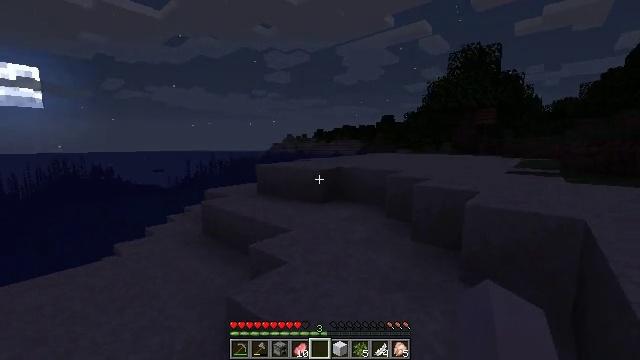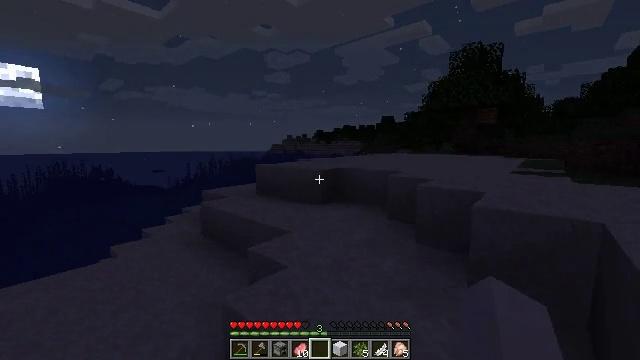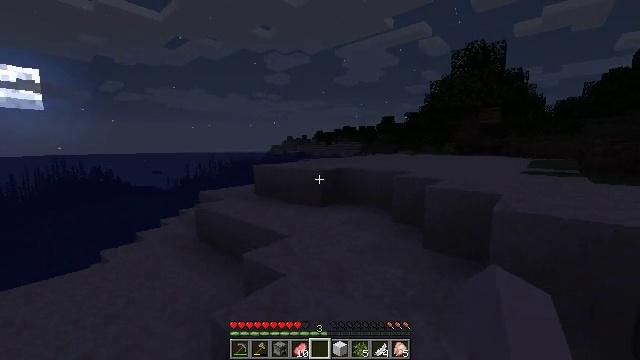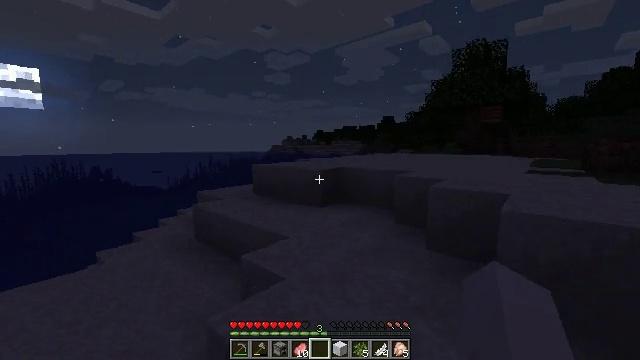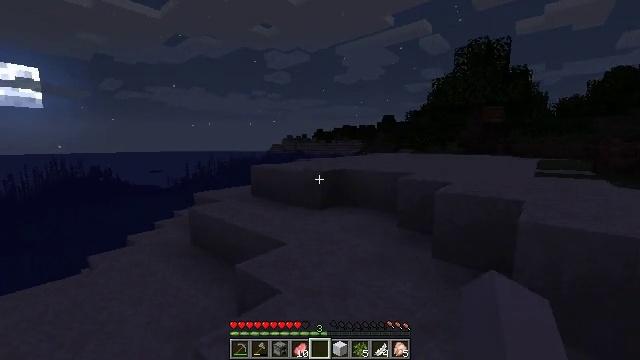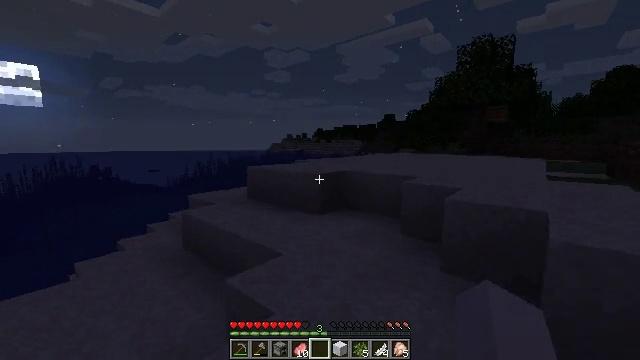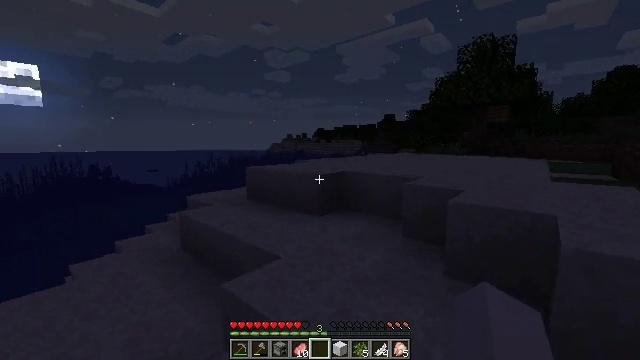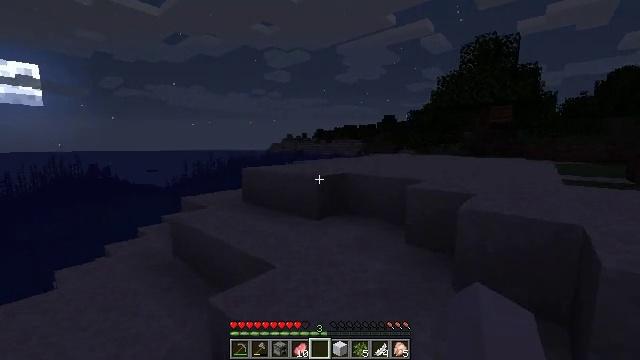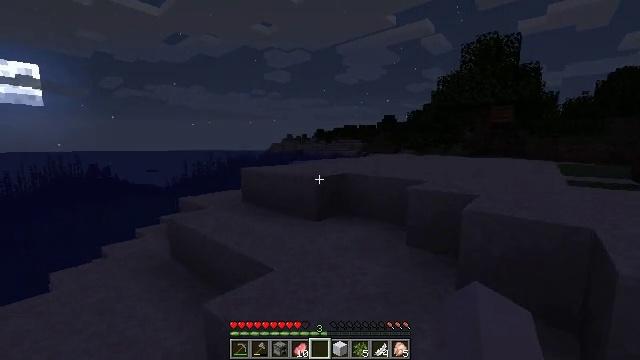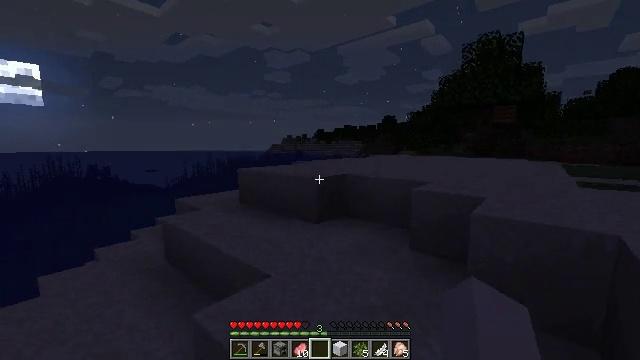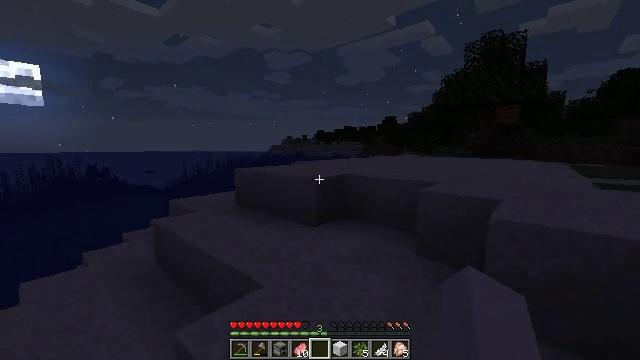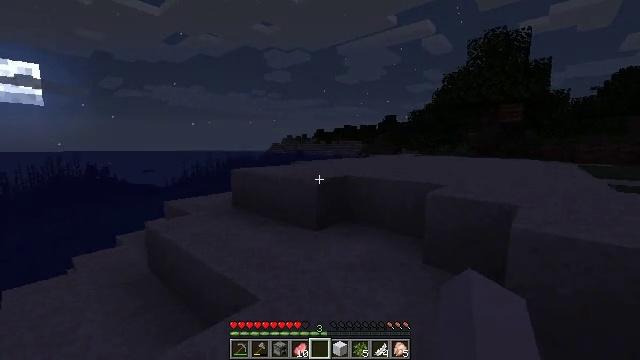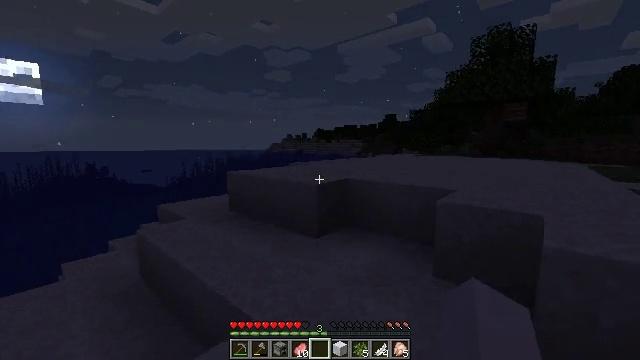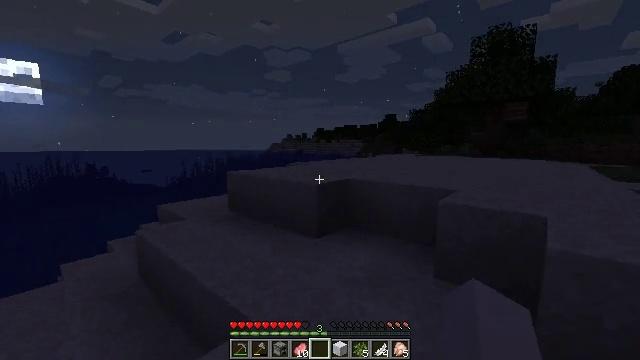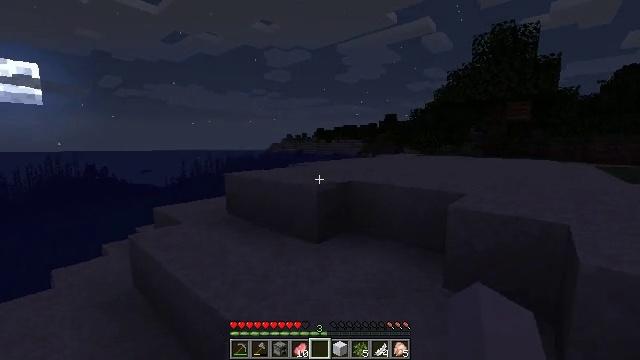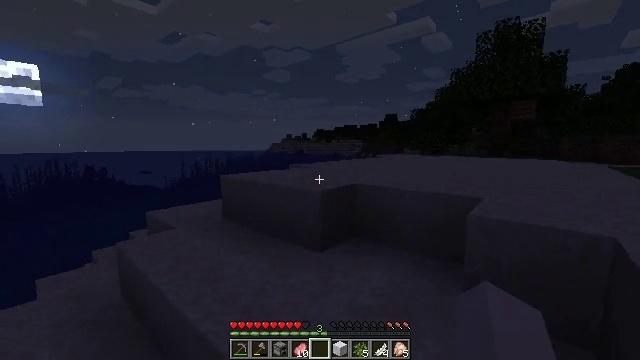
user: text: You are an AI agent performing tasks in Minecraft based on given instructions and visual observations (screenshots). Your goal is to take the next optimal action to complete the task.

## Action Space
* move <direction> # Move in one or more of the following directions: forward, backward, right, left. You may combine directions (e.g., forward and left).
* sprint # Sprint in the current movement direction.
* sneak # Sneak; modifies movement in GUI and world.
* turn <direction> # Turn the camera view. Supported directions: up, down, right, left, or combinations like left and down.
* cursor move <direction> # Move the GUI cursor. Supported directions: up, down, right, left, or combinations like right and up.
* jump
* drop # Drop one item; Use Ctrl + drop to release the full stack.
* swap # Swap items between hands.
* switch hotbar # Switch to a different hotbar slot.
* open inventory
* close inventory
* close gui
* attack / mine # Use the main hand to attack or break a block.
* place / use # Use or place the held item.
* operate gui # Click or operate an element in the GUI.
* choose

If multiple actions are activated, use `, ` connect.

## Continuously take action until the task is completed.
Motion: motion action
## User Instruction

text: Cook salmon to get cooked salmon.
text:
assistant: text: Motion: move forward, sprint
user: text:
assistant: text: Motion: move forward, sprint
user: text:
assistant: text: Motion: move forward, sprint
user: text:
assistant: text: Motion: move forward, sprint
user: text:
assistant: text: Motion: move forward, sprint
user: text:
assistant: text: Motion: move forward, sprint
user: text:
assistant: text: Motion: move forward, sprint
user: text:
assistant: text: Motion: move forward, sprint
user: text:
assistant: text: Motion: move forward, sprint
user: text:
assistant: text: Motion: move forward, sprint
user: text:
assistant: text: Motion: move forward, sprint
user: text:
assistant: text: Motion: move forward, sprint
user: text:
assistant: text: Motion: move forward, sprint
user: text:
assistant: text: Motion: move forward, sprint
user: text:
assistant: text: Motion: move forward, sprint
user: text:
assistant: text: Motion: move forward, sprint
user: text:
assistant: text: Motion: move forward, sprint
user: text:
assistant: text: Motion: move forward, sprint
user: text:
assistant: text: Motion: move forward, sprint
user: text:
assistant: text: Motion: move forward, sprint
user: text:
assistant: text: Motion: move forward, sprint
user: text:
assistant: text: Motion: move forward, sprint
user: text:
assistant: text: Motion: move forward, sprint
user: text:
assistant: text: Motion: move forward, sprint
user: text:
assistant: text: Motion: move forward, sprint
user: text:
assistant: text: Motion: move forward, sprint, jump
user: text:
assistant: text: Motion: move forward, sprint, jump
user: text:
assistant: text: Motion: move forward, sprint, jump
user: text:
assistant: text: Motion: move forward, sprint, turn right and down, jump
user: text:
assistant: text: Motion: move forward, sprint, turn right and down, jump